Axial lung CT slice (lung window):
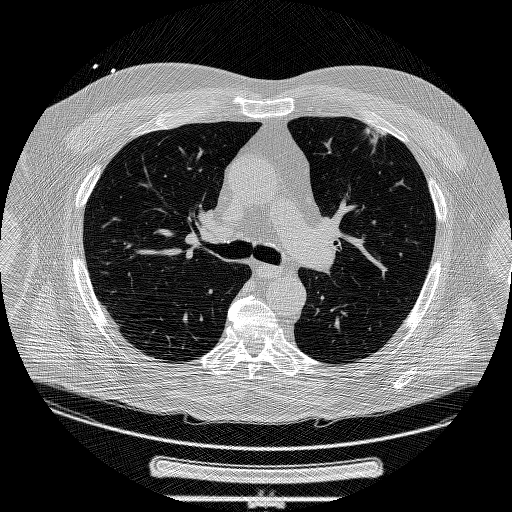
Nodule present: yes
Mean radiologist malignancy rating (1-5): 5